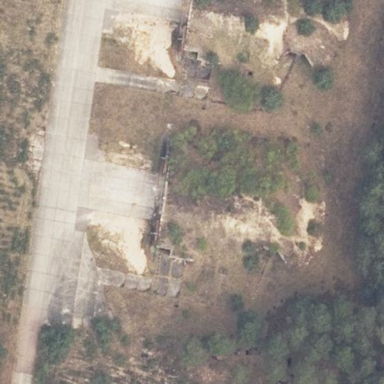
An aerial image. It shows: Military bunker that serves as hardened aircraft shelter.